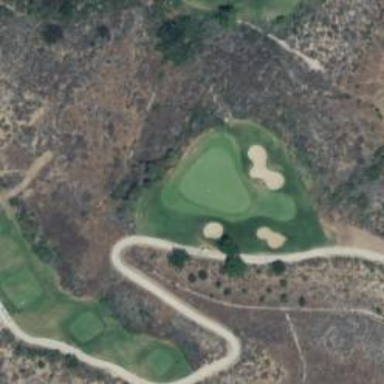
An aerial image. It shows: Area of rough grass used for golf.